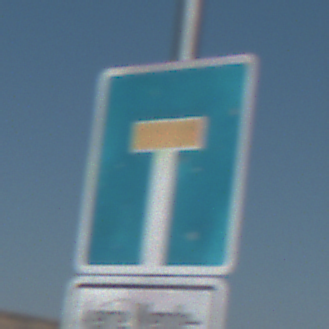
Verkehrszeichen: Sackgasse
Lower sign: HinweisGeaenderteVorfahrtVerkehrsfuehrungVerkehrsregelung3
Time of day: Midday
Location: Outdoor (Nature)
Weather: Clear
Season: NotSpecified
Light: Natural